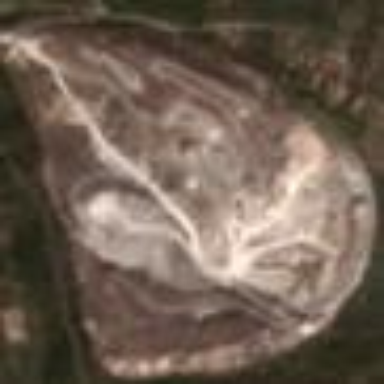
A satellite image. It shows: Landfill site containing slag waste.